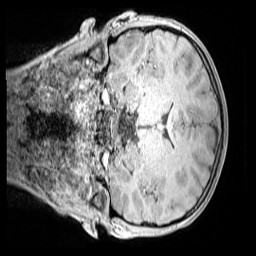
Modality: MP2RAGE
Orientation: coronal
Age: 11
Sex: male
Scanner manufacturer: siemens
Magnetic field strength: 3 T
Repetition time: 4 s
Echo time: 0.00299 s